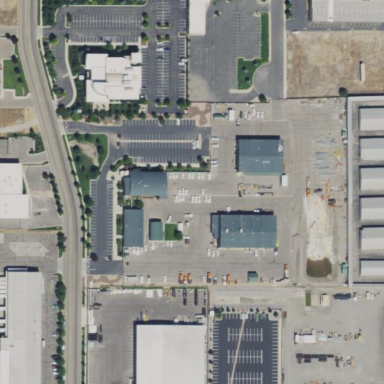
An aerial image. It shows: Maintenance yard.